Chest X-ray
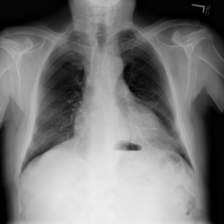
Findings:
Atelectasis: negative
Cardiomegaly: negative
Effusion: negative
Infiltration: negative
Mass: negative
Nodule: negative
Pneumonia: negative
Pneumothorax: negative
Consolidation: negative
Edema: negative
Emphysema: negative
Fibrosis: negative
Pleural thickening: negative
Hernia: negative